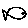
Label: fish